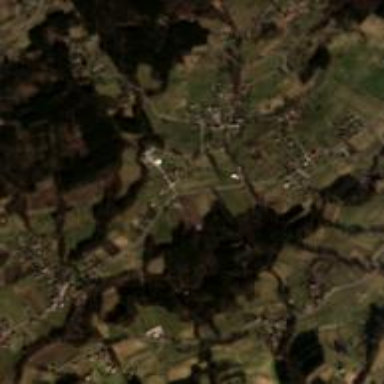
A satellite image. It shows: Village.